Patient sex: M
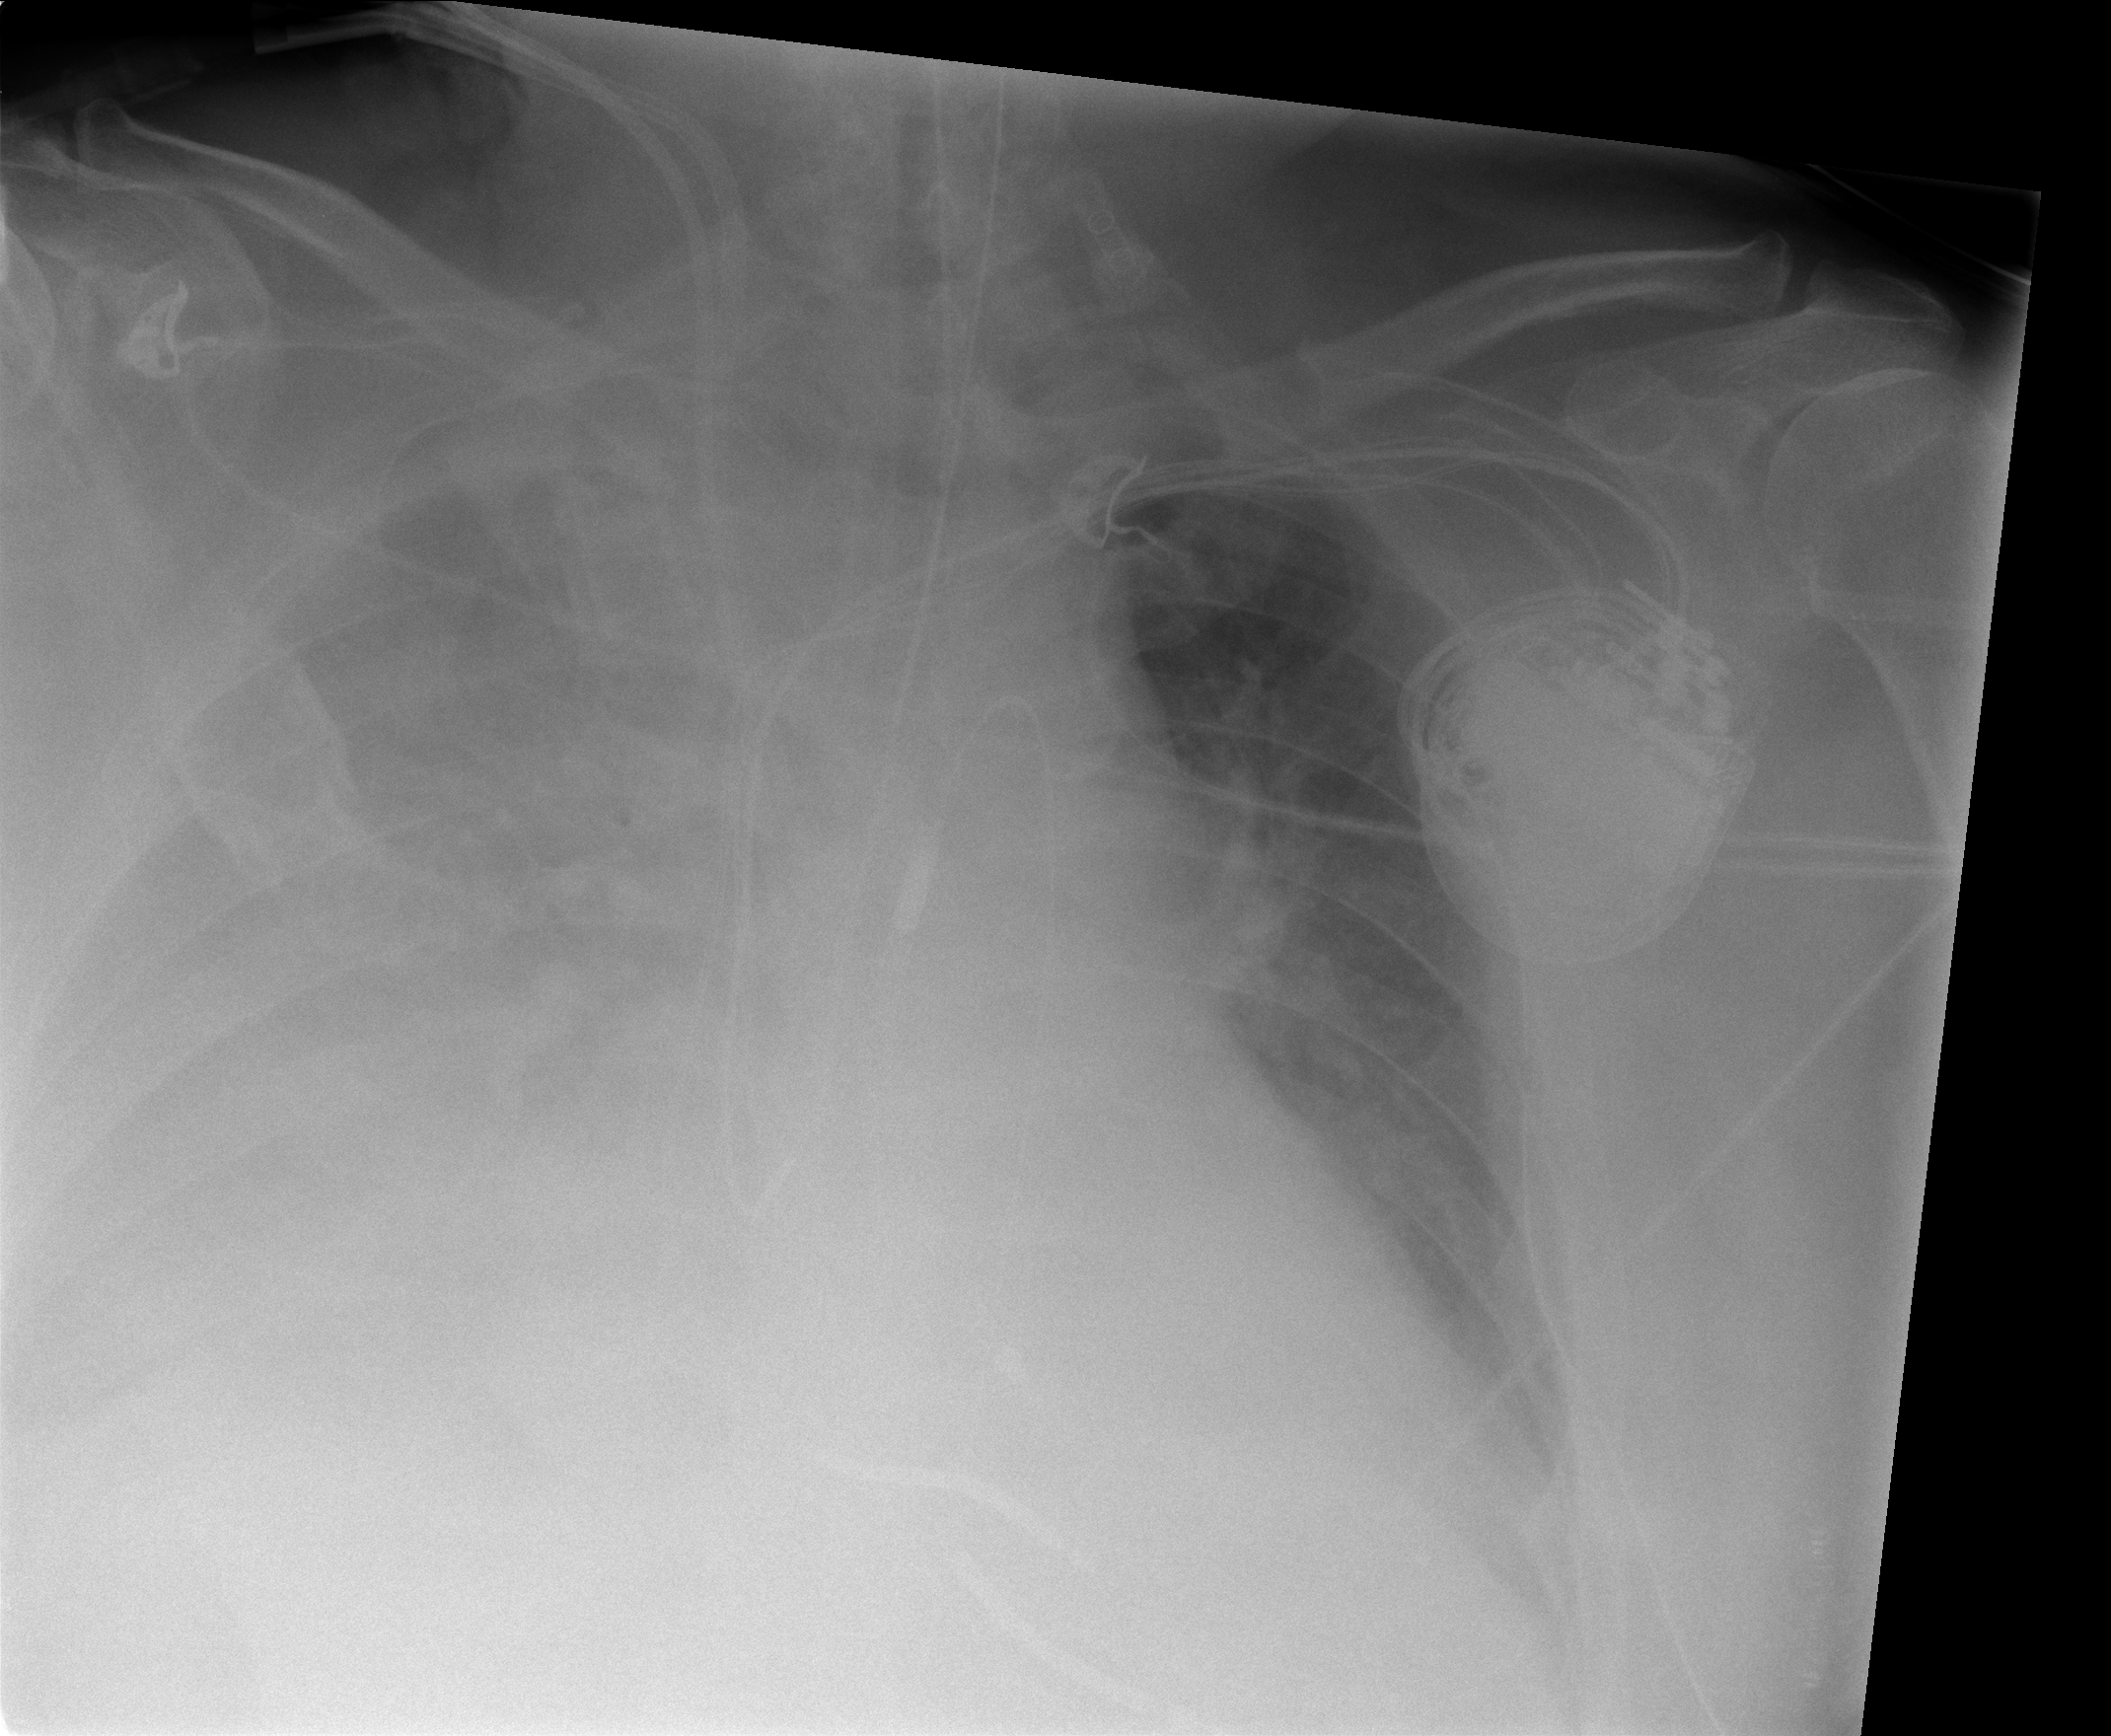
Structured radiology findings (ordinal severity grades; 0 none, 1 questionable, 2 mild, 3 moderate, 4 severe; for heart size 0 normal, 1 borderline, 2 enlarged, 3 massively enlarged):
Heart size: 2
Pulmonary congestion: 2
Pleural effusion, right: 3
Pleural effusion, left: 1
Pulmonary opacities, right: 0
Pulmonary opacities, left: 0
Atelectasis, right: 2
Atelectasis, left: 0